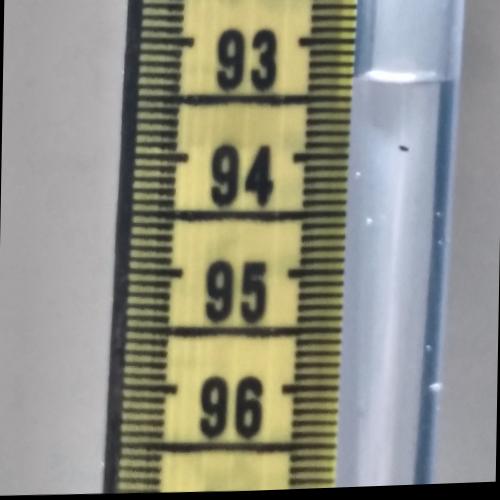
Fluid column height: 93.3 cm